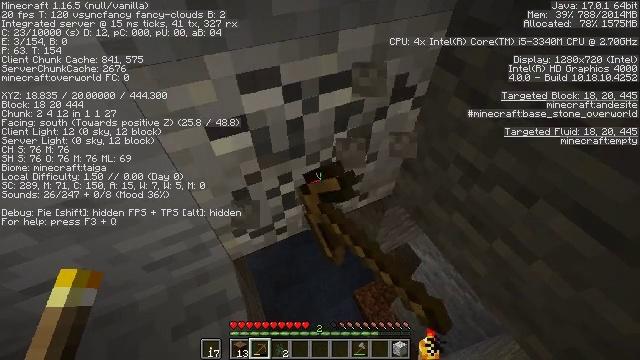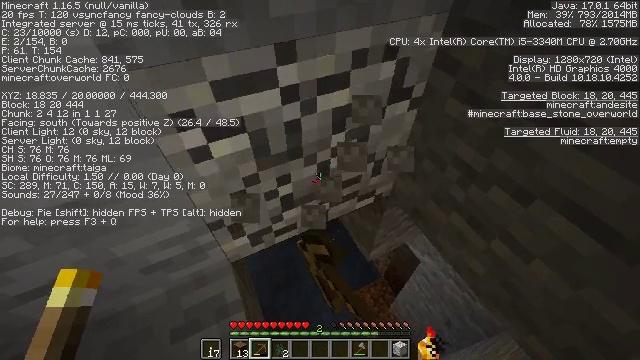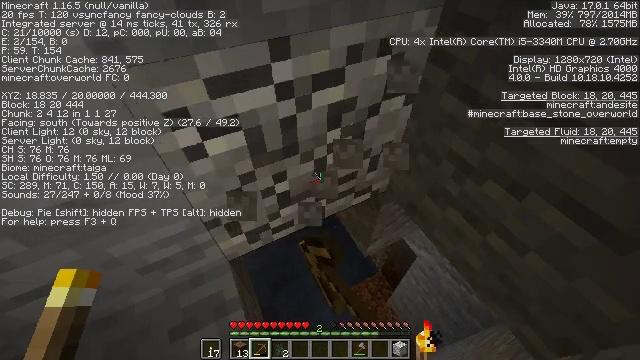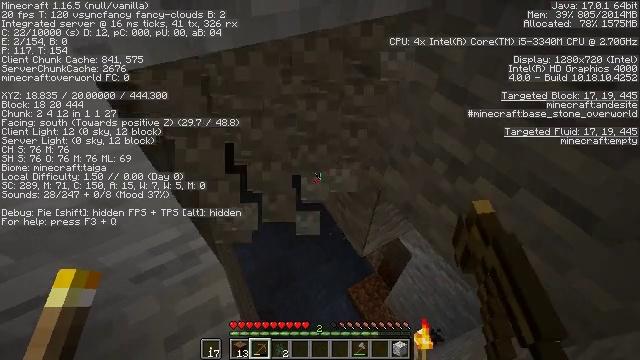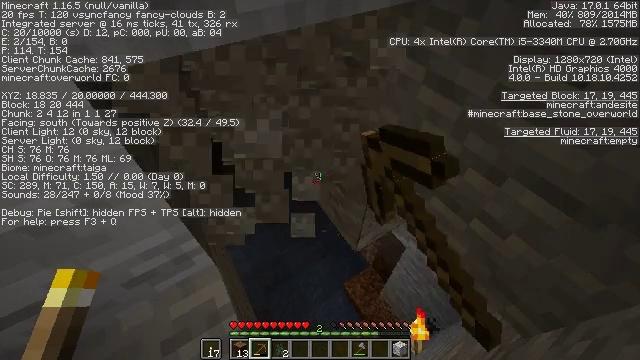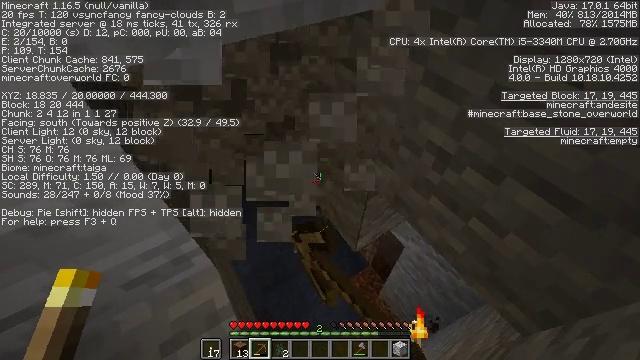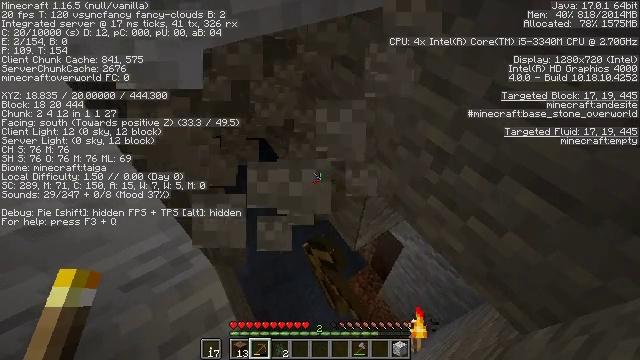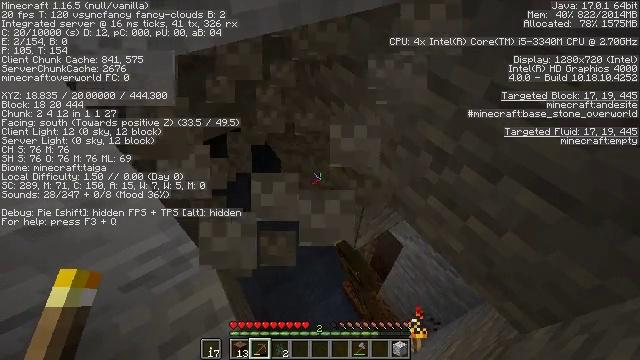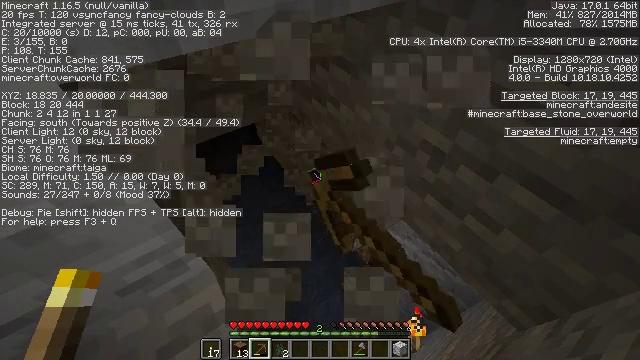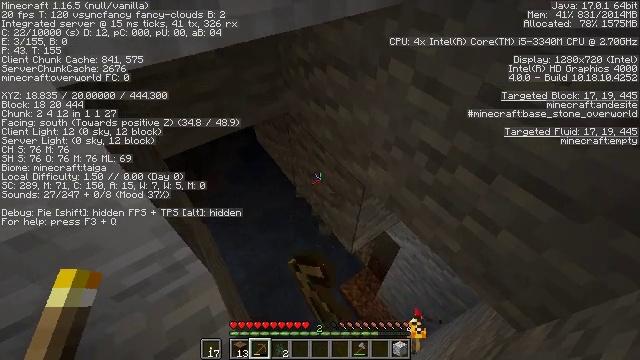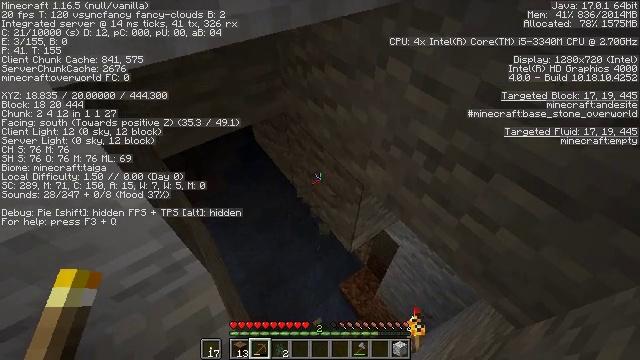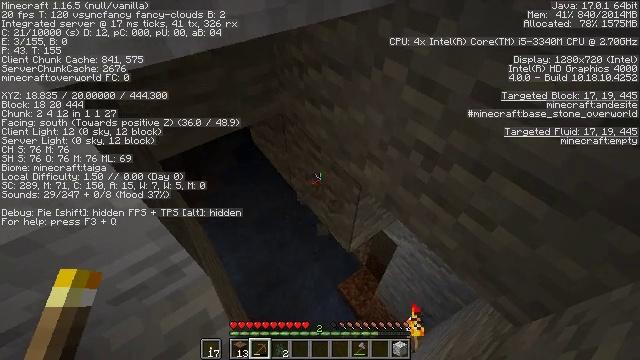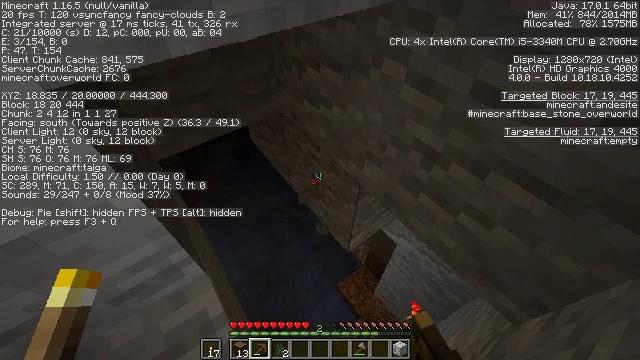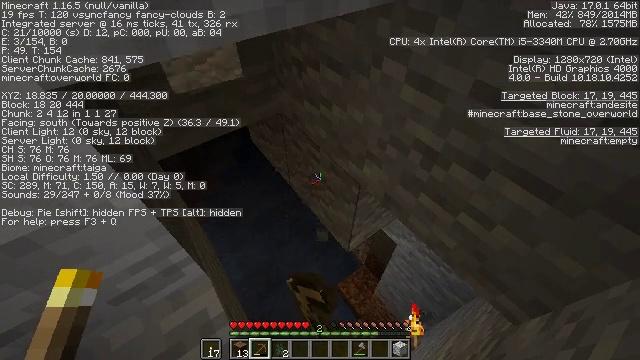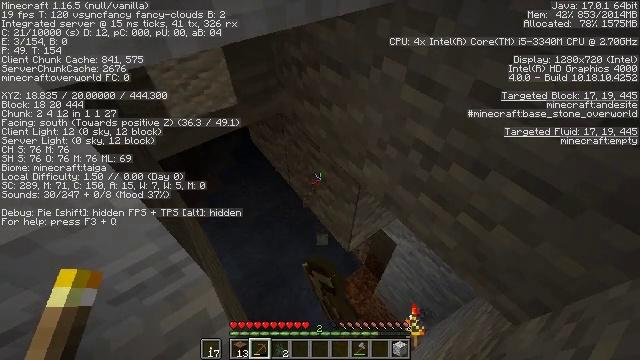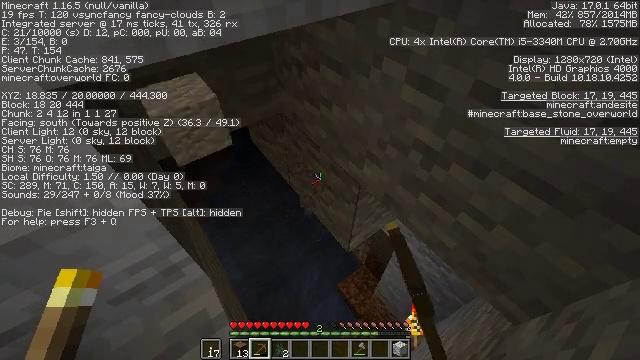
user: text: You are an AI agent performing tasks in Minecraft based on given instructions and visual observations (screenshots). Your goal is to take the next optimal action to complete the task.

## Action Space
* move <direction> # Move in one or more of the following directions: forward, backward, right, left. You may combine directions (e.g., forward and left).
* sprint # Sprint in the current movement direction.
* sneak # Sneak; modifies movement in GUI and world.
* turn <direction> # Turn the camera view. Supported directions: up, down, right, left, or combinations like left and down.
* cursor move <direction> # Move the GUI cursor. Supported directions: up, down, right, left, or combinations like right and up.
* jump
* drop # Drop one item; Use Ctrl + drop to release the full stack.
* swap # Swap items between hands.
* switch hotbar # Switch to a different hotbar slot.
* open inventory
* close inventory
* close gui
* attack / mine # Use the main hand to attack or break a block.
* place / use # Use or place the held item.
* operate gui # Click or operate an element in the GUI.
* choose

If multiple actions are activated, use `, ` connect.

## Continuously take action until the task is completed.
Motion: motion action
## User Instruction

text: Mine the andesite underground.
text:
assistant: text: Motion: sneak, attack / mine
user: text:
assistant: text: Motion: sneak, turn right, attack / mine
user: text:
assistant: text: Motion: sneak, turn right, attack / mine
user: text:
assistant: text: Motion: sneak, turn right, attack / mine
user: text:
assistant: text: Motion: sneak, attack / mine
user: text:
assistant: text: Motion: sneak, attack / mine
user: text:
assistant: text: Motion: sneak, attack / mine
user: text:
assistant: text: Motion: sneak, attack / mine
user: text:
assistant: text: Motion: sneak, attack / mine
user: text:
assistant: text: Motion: sneak, attack / mine
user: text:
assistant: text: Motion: sneak, attack / mine
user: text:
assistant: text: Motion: sneak, attack / mine
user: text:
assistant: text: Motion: sneak, attack / mine
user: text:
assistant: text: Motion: sneak, attack / mine
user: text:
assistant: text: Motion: sneak, attack / mine
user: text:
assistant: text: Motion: sneak, attack / mine
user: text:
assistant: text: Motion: sneak, attack / mine
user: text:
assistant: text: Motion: sneak, attack / mine
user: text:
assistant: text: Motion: sneak, attack / mine
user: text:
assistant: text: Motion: sneak, attack / mine
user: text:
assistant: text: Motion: sneak, attack / mine
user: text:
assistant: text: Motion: sneak, attack / mine
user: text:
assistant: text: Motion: sneak, attack / mine
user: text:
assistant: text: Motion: sneak, attack / mine
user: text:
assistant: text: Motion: sneak, attack / mine
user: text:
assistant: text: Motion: sneak, attack / mine
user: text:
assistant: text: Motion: sneak, attack / mine
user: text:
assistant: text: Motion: sneak, attack / mine
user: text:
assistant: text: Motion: sneak, attack / mine
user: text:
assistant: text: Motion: sneak, attack / mine